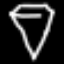
Label: diamond